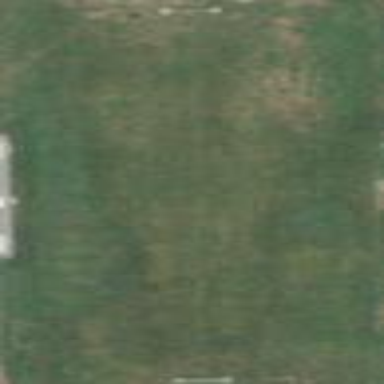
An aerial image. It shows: American football pitch.